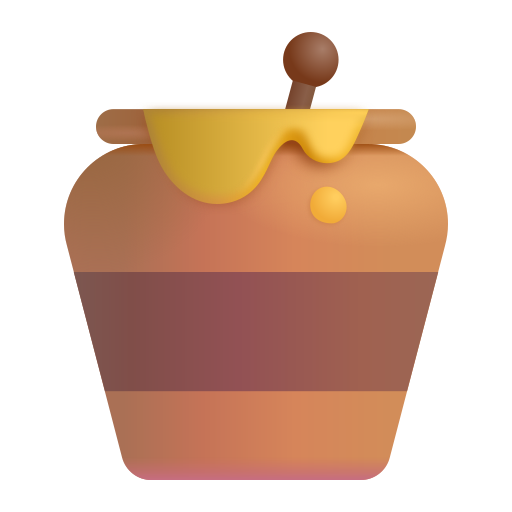
honey pot color